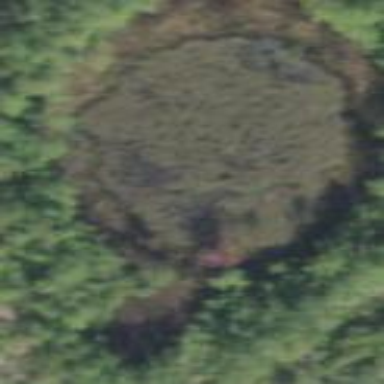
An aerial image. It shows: Marshy wetland area.